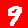
Digit: 9